Interaction volume radius: 5 \u00c5
Interaction volume height: 25 \u00c5
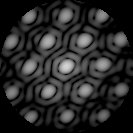
Disorder parameter: 0.1523